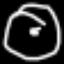
Label: clock